Question: Below is the table I am referring to.

I want to find ou the 2 Employees in each department with highest salary.
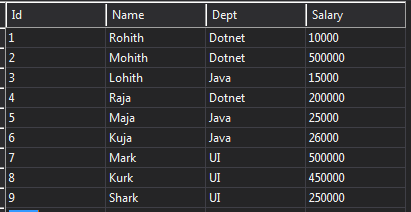
Answer: Further to the above answer, if there are ties (multiple employees sharing the same salary), you can use the following to bring them all through instead of just picking two at random (which is what the 'ROW_NUMBER' clause will do)
'''
SELECT *
FROM (
SELECT *, DENSE_RANK() OVER (PARTITION BY Dept ORDER BY Salary DESC) AS rn
FROM MyTable ) t
WHERE t.rn <= 2
'''